Question: I have an existing keystore with a password and a few keys with different passwords inside for the different apps I have exported and uploaded to Google Play.
Now I have recently imported one of the app's projects, did some significant modifications to it and I am trying to export it using the same keystore and choosing the same alias/password as I did while initially creating it.
The problem is that after the step where I choose the key alias and enter key password I see "".

I suspect that I might be entering a wrong key password (note that the keystore password is the correct one, so this is not the reason for the issue).
I tried creating a new alias and exporting the app under it, but Google Play won't accept this file unless it's signed with the same certificate.
I really don't know how to proceed in this scenario besides trying to brute force the key password. If you think this is the only path, do you know a good brute force cracking tool for keys in a keystore, for which I already know the password to? The keystore is a .reg file, created with Eclipse's Export wizard.
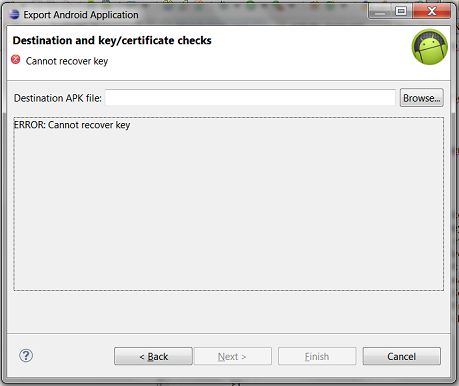
Answer: Pretty sure you just entered the password incorrectly. Happened to me just now, stumbled upon your question, hoping for an answer. Didn't find any, so I tried typing the password again. And then it worked.